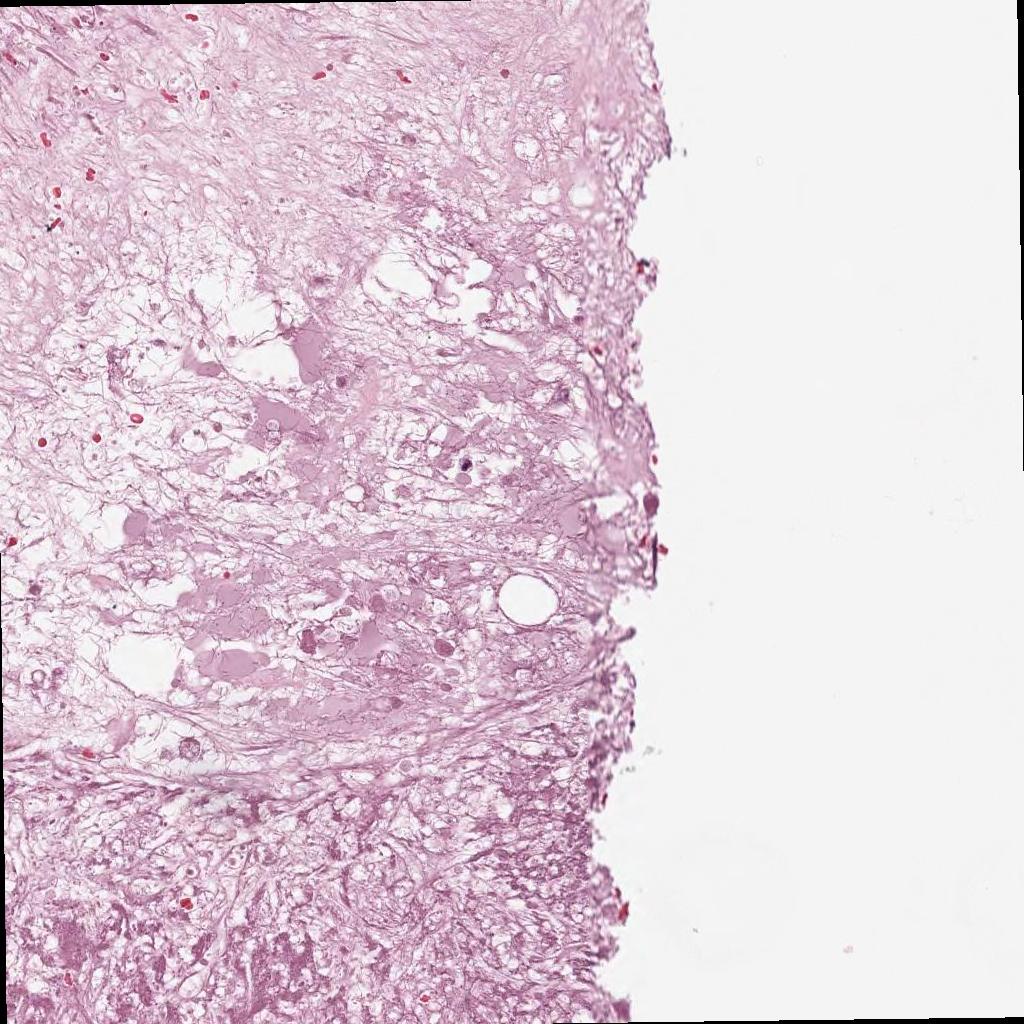
Label: Non-Viable-Tumor